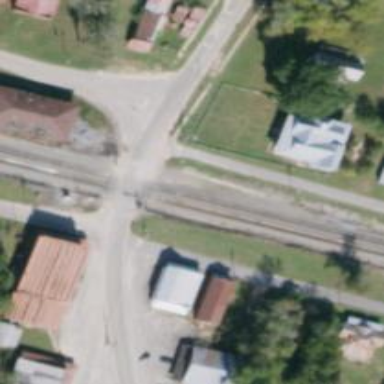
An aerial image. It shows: Level crossing with lights at railway intersection.